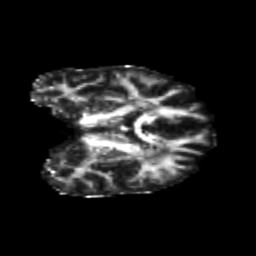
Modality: FA
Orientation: coronal
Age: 26
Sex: male
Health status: healthy
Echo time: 0.074 s